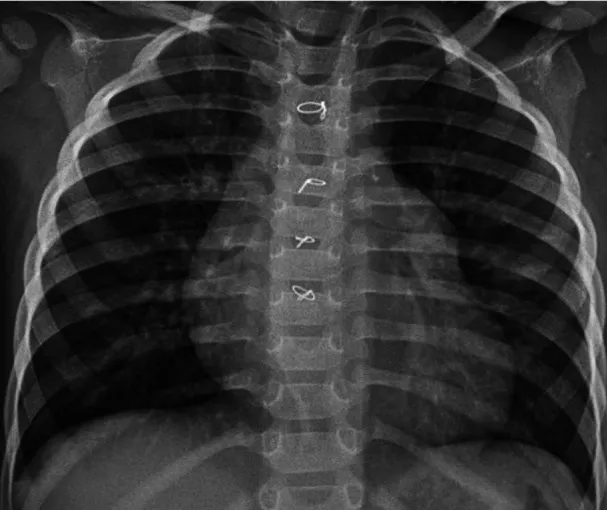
A post-aneurysmectomy chest radiograph showed a normal-sized heart with a normal silhouette of the left atrial appendage.
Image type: radiology (x_ray)